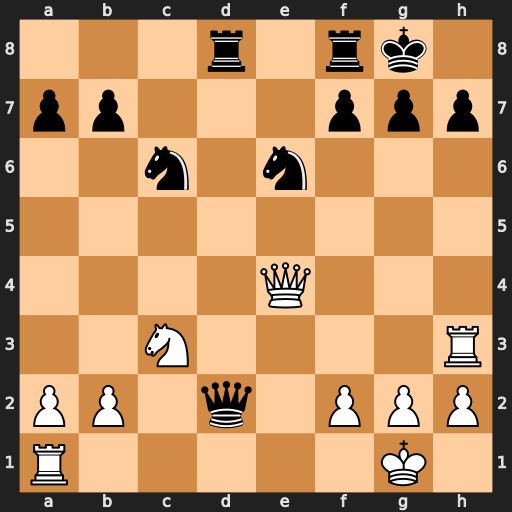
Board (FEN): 3r1rk1/pp3ppp/2n1n3/8/4Q3/2N4R/PP1q1PPP/R5K1
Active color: w
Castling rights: -
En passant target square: -
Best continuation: Qxh7#